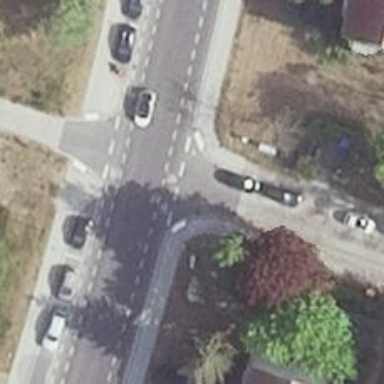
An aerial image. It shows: Uncontrolled crossing on the road.